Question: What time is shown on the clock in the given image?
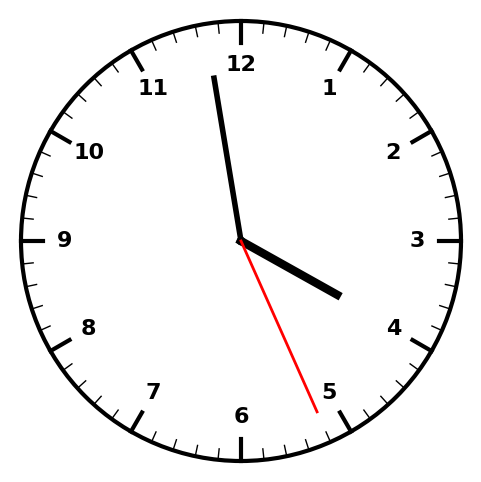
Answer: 03:58:26